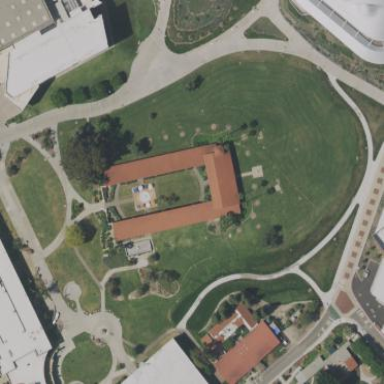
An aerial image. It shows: University building.